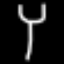
Label: fork